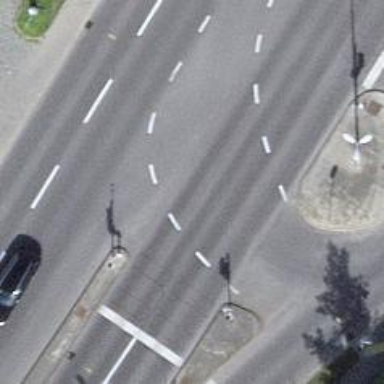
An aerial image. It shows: Asphalt road with primary link designation.